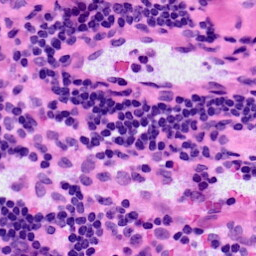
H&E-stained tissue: LymphNode